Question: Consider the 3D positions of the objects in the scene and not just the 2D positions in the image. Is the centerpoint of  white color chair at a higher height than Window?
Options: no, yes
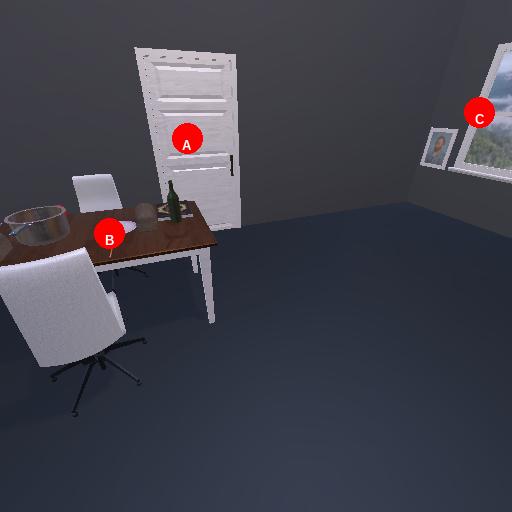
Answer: no